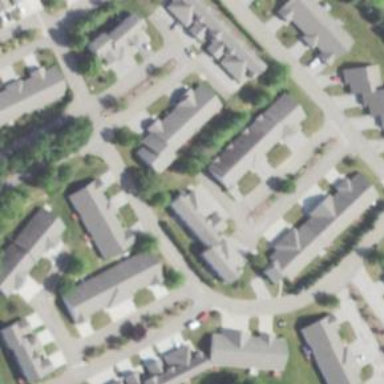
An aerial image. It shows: Charming neighbourhood.